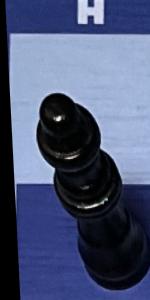
Label: Queen_Black